Question: How can I use Inner Shadow on a Rectangle()?
'''
Rectangle()
.foregroundColor(.green)
.frame(width: 400, height: 300)
'''
I can only manage to do an Outer Shadow using .shadow

> I'm looking for something like this
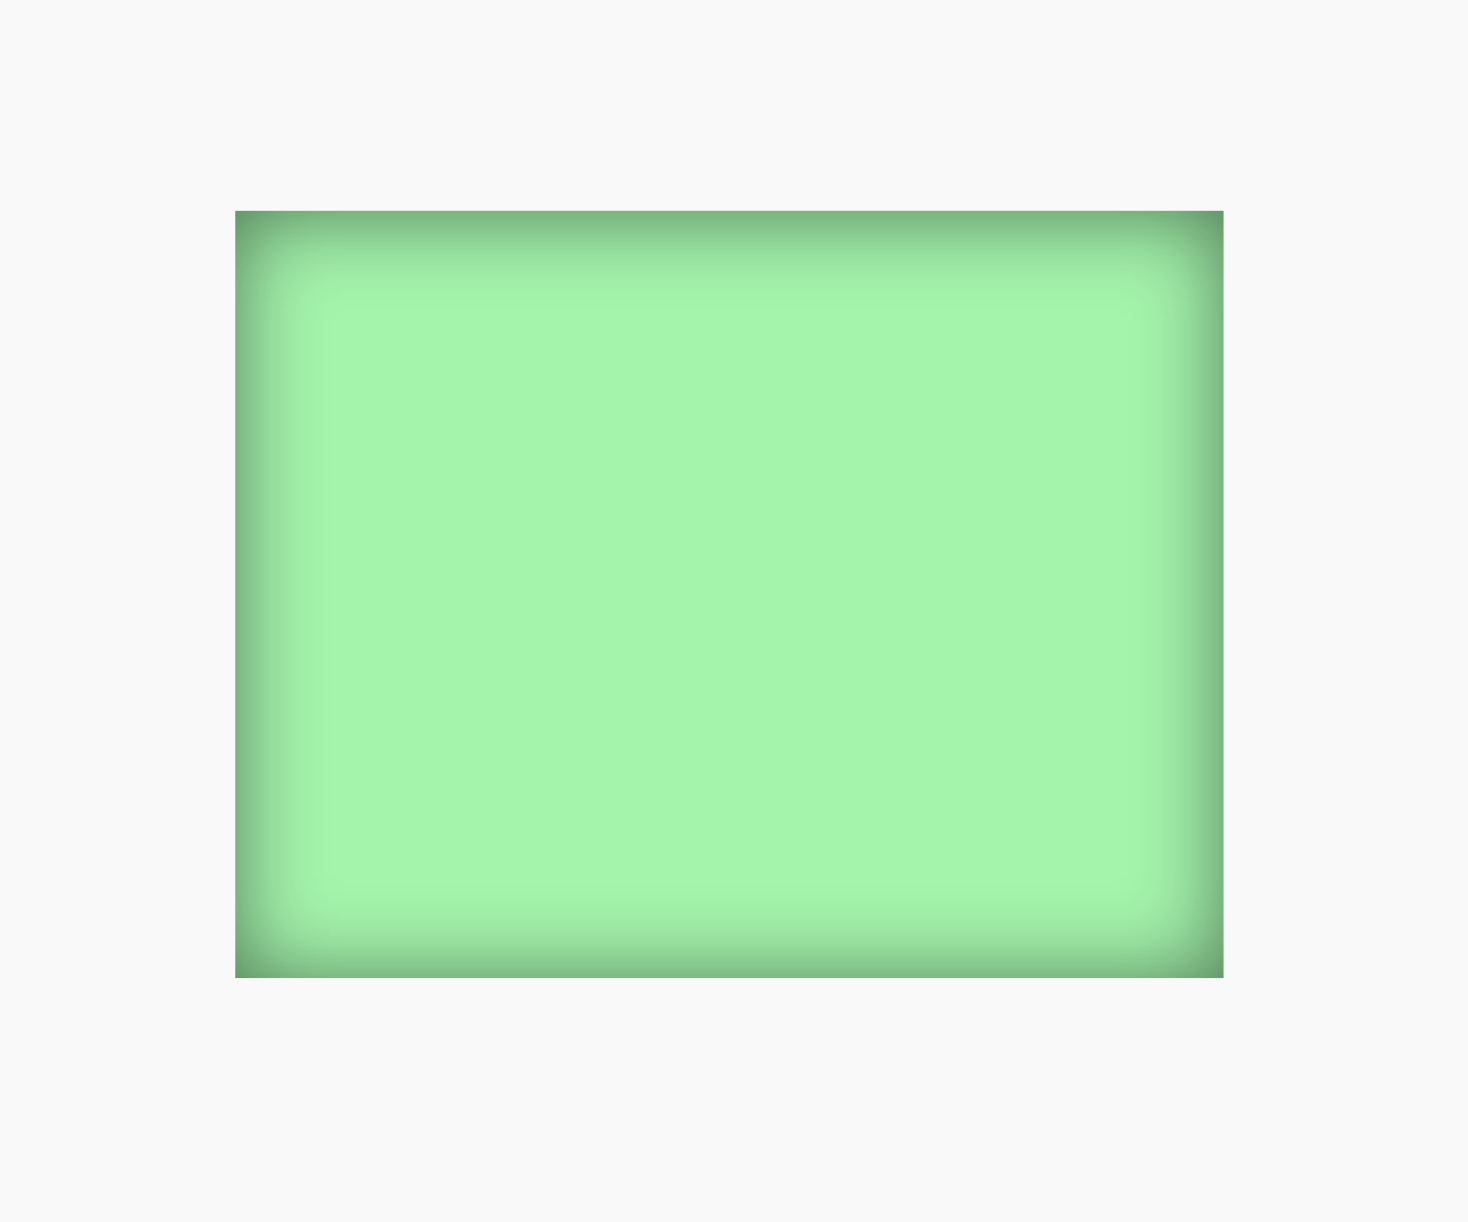
Answer: For this problem, I built a modifier for the 'View' protocol and a extension, like below
View+innerShadow.swift
'''
import SwiftUI
extension View {
func innerShadow(color: Color, radius: CGFloat = 0.1) -> some View {
modifier(InnerShadow(color: color, radius: min(max(0, radius), 1)))
}
}
private struct InnerShadow: ViewModifier {
var color: Color = .gray
var radius: CGFloat = 0.1
private var colors: [Color] {
[color.opacity(0.75), color.opacity(0.0), .clear]
}
func body(content: Content) -> some View {
GeometryReader { geo in
content
.overlay(LinearGradient(gradient: Gradient(colors: self.colors), startPoint: .top, endPoint: .bottom)
.frame(height: self.radius * self.minSide(geo)),
alignment: .top)
.overlay(LinearGradient(gradient: Gradient(colors: self.colors), startPoint: .bottom, endPoint: .top)
.frame(height: self.radius * self.minSide(geo)),
alignment: .bottom)
.overlay(LinearGradient(gradient: Gradient(colors: self.colors), startPoint: .leading, endPoint: .trailing)
.frame(width: self.radius * self.minSide(geo)),
alignment: .leading)
.overlay(LinearGradient(gradient: Gradient(colors: self.colors), startPoint: .trailing, endPoint: .leading)
.frame(width: self.radius * self.minSide(geo)),
alignment: .trailing)
}
}
func minSide(_ geo: GeometryProxy) -> CGFloat {
CGFloat(3) * min(geo.size.width, geo.size.height) / 2
}
}
'''
And, for the inner shadow, you just need to add '.innerShadow(color:radius)'
ContentView.swift
'''
import SwiftUI
struct ContentView: View {
var body: some View {
Rectangle()
.foregroundColor(.green)
.frame(width: 400, height: 300)
.innerShadow(color: Color.black.opacity(0.3), radius: 0.05)
}
}
struct ContentView_Previews: PreviewProvider {
static var previews: some View {
ContentView()
}
}
'''